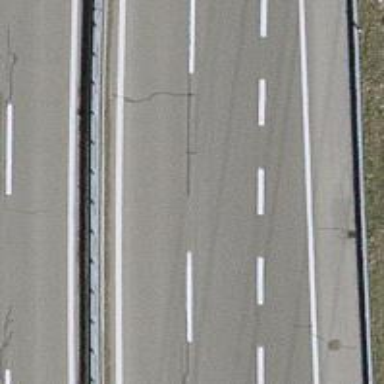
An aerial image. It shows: Asphalt motorway.